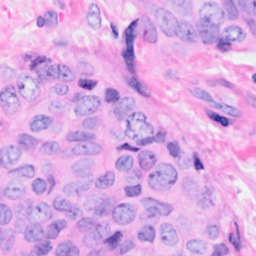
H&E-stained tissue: Breast